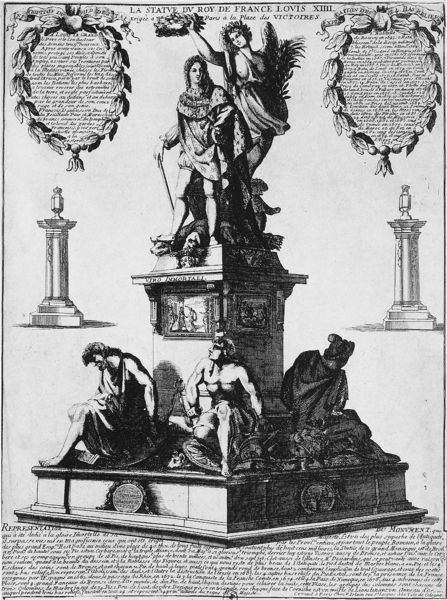
Titel: Place des Victoires (Studien)
Institution: Paris, Bibliothèque Nationale
Schlagwörter: gemälde, hand, held, mann, menschen, blumen, frankreich, frau, männer, säule, säulen, zeichnung, blüte, arm, hermelin, sockel, personen, brunnen, oval, stock, engel, skulptur, statue, schrift, italien, stab, grafik, graphik, figuren, könig, inschrift, geneigt, denkmal, druck, druckgraphik, druckgrafik, text, herrscher, kranz, lorbeerkranz, personifikation, sieg, rom, krönung, basis, ludwig, monument, inschriften, medaillons, triumpf, statur, mahnmal, louis, illlustration, krönen, heros, roy, denkmaö, ludwig 13.